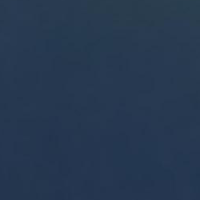
EUNIS habitat code: 14
Species observed at this site:
Lamium galeobdolon